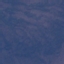
Land use / land cover: HerbaceousVegetation